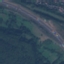
Land use / land cover: Highway